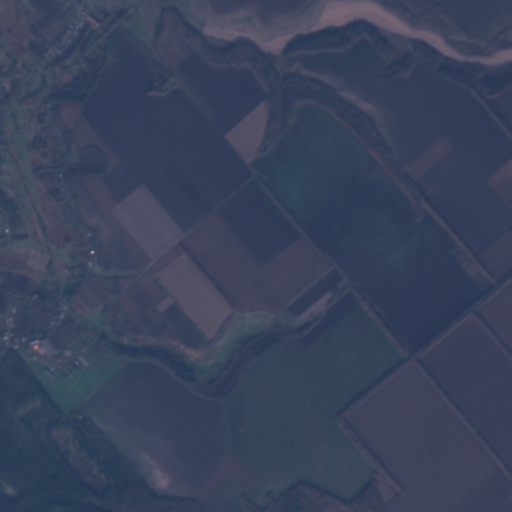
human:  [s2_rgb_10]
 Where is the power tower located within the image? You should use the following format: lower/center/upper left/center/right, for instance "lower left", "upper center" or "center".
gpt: The power tower is located in the lower of the image.
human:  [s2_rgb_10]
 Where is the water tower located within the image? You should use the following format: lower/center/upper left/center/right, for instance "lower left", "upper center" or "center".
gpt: The water tower is located in the lower left of the image.
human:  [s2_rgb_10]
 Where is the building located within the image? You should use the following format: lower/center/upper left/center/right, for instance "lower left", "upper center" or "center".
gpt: There is no building in the image.